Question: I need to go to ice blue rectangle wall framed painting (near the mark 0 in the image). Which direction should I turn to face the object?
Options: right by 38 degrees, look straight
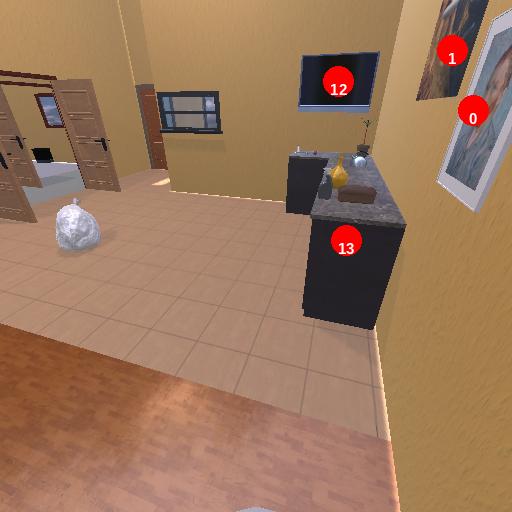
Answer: right by 38 degrees